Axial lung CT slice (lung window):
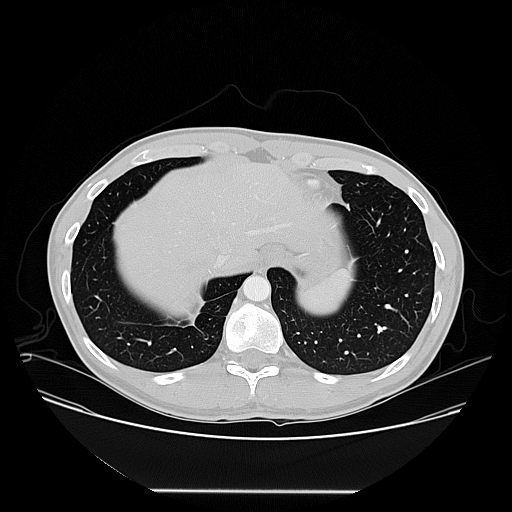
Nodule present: no